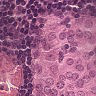
Metastatic tissue present: yes